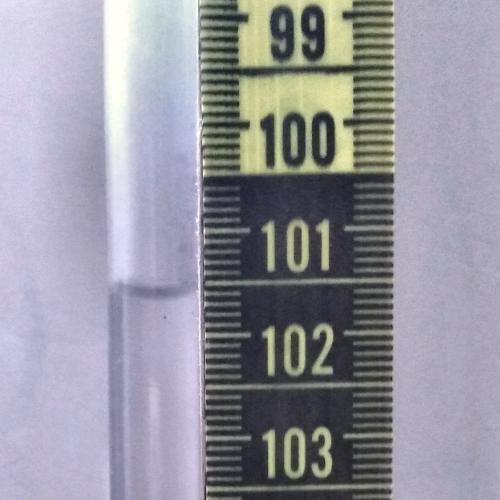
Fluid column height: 101.6 cm